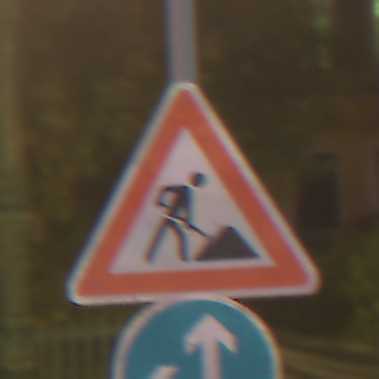
Verkehrszeichen: Arbeitsstelle
Zusatzzeichen unten: VorgeschriebeneFahrtrichtungGeradeausOderLinks
Umgebung: Outdoor, Urban
Tageszeit: Night
Wetter: Clear
Licht: Artificial
Jahreszeit: NotSpecified
Kontrast: HighContrast